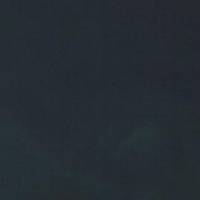
EUNIS habitat code: 14
Species observed at this site:
Phalacrocorax carbo